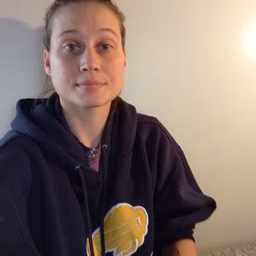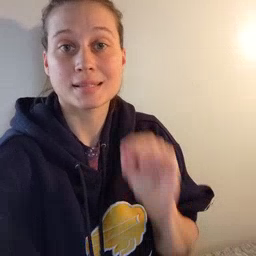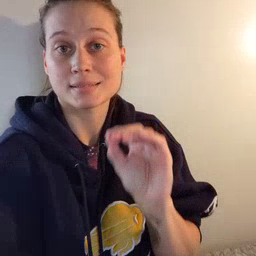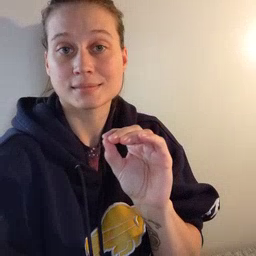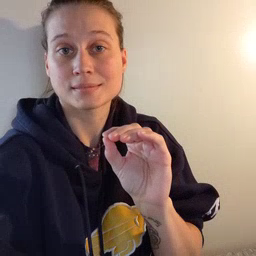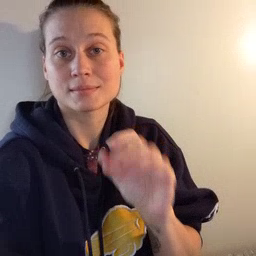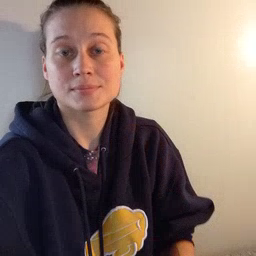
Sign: kiss